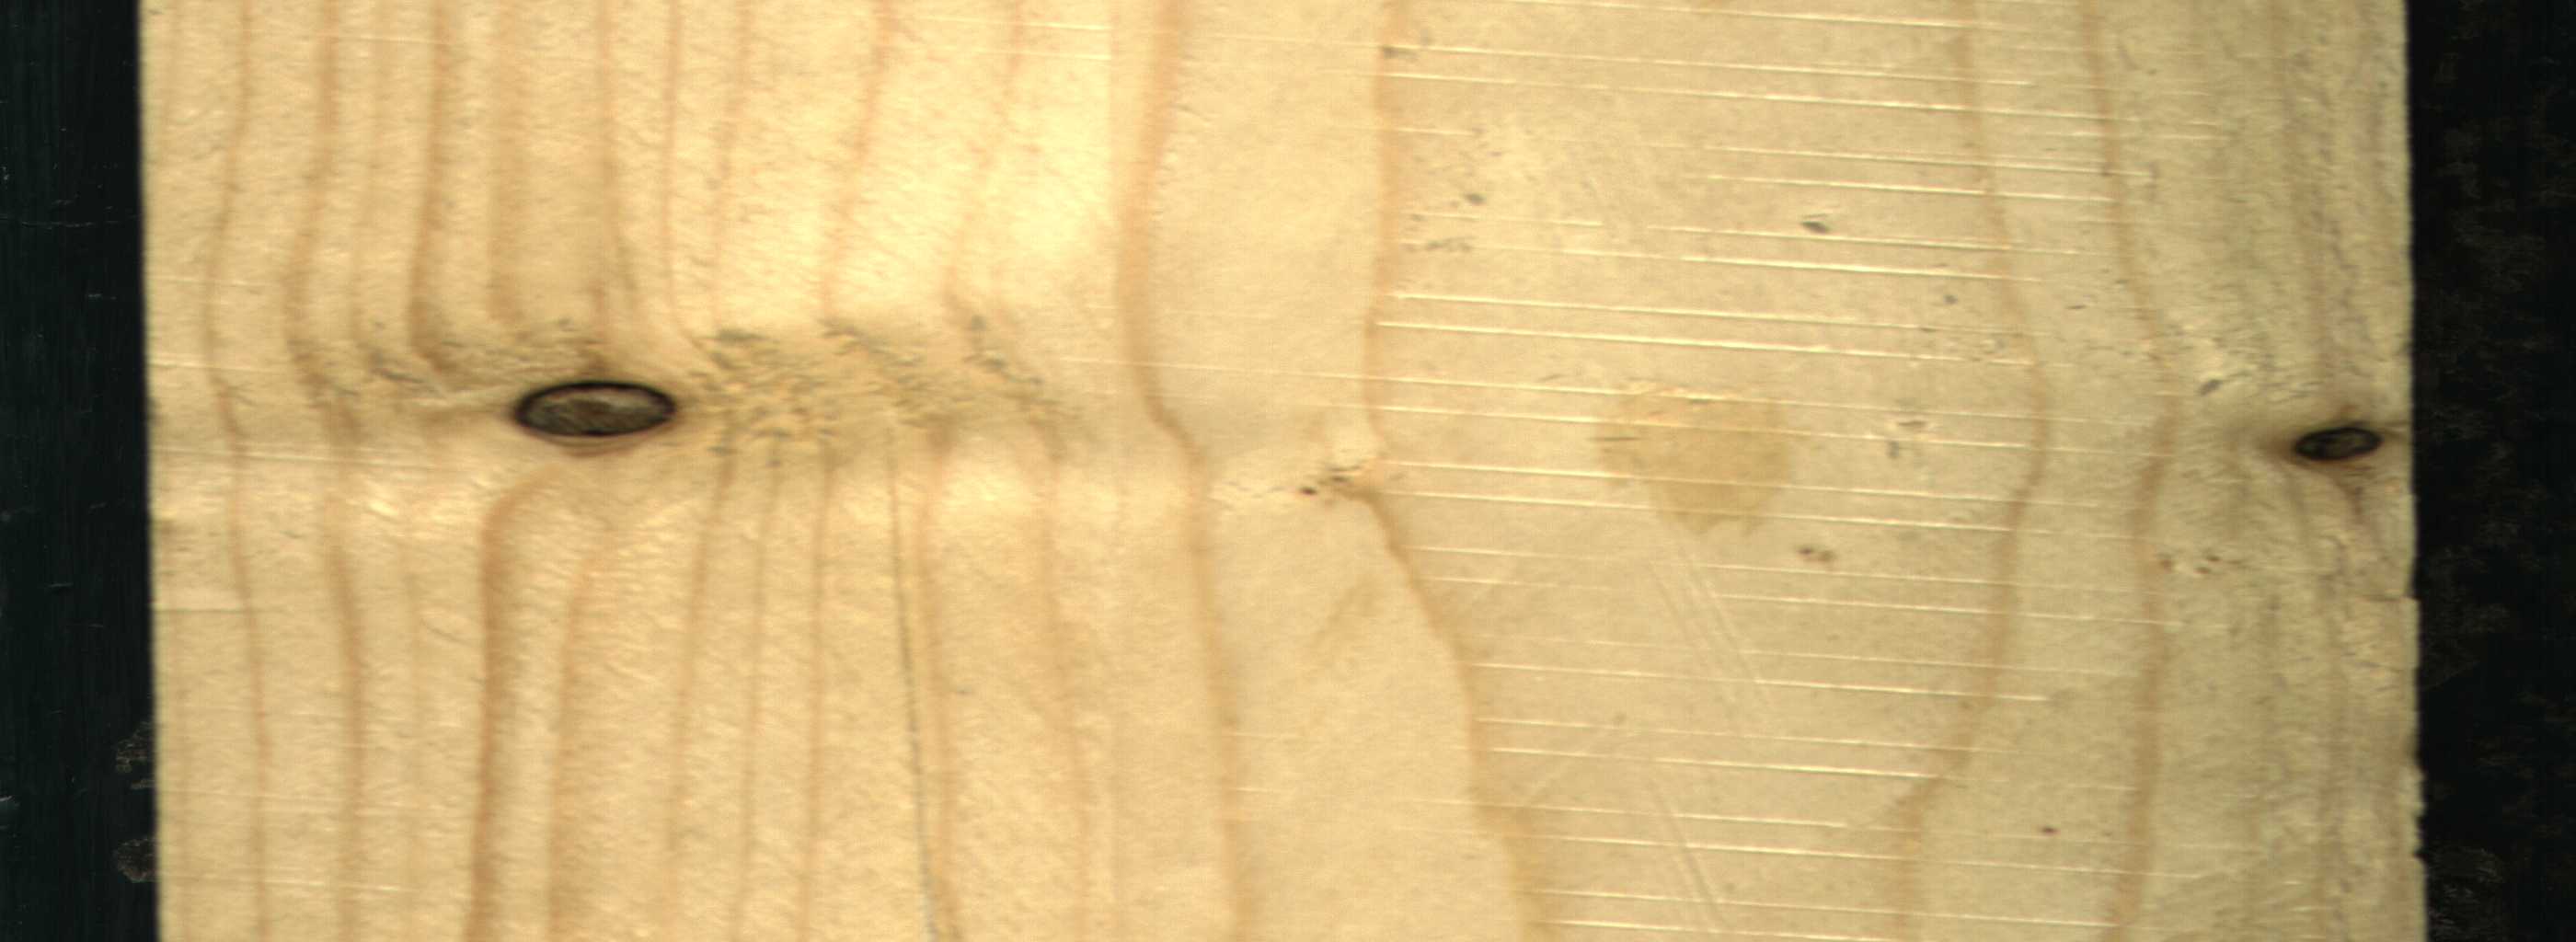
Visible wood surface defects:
Dead_Knot
Dead_Knot